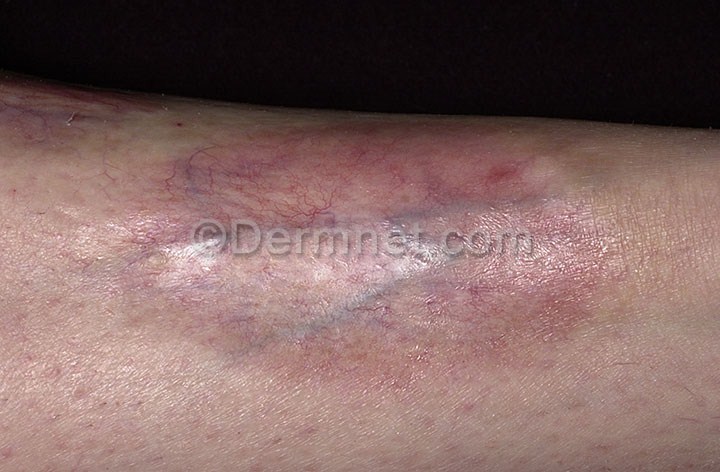
Disease: Systemic Disease